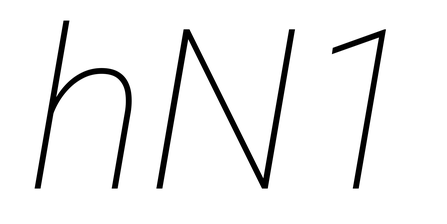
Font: Roboto-Italic_Thin_Italic